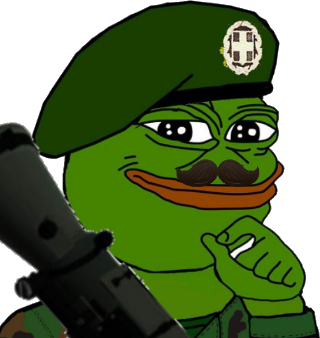
Label: 5_Pepe